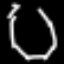
Label: octagon